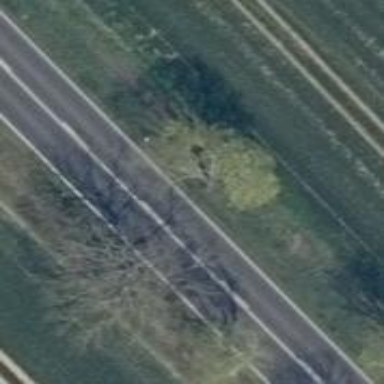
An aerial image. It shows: Deciduous broadleaved tree.